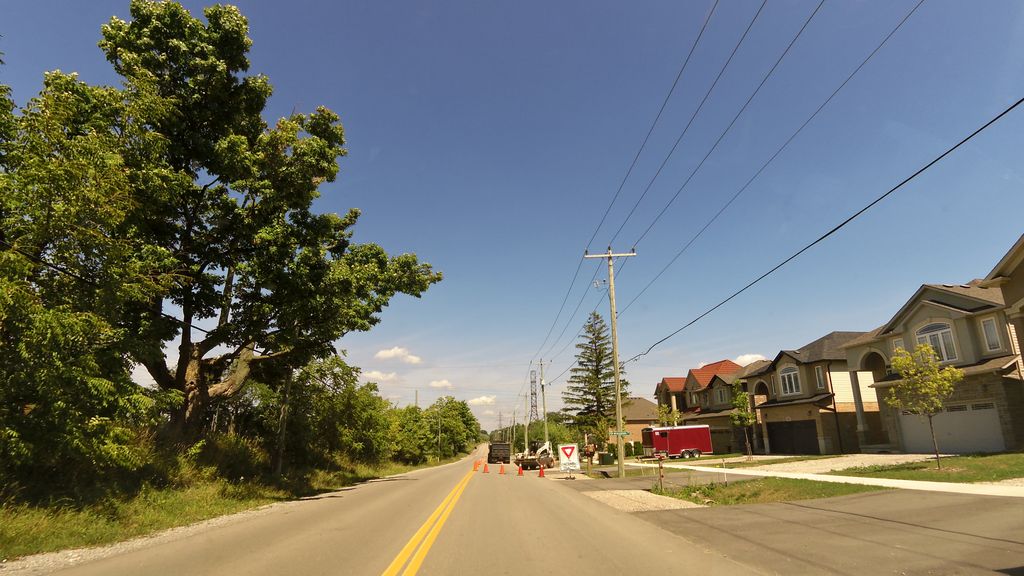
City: hamilton